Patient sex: M
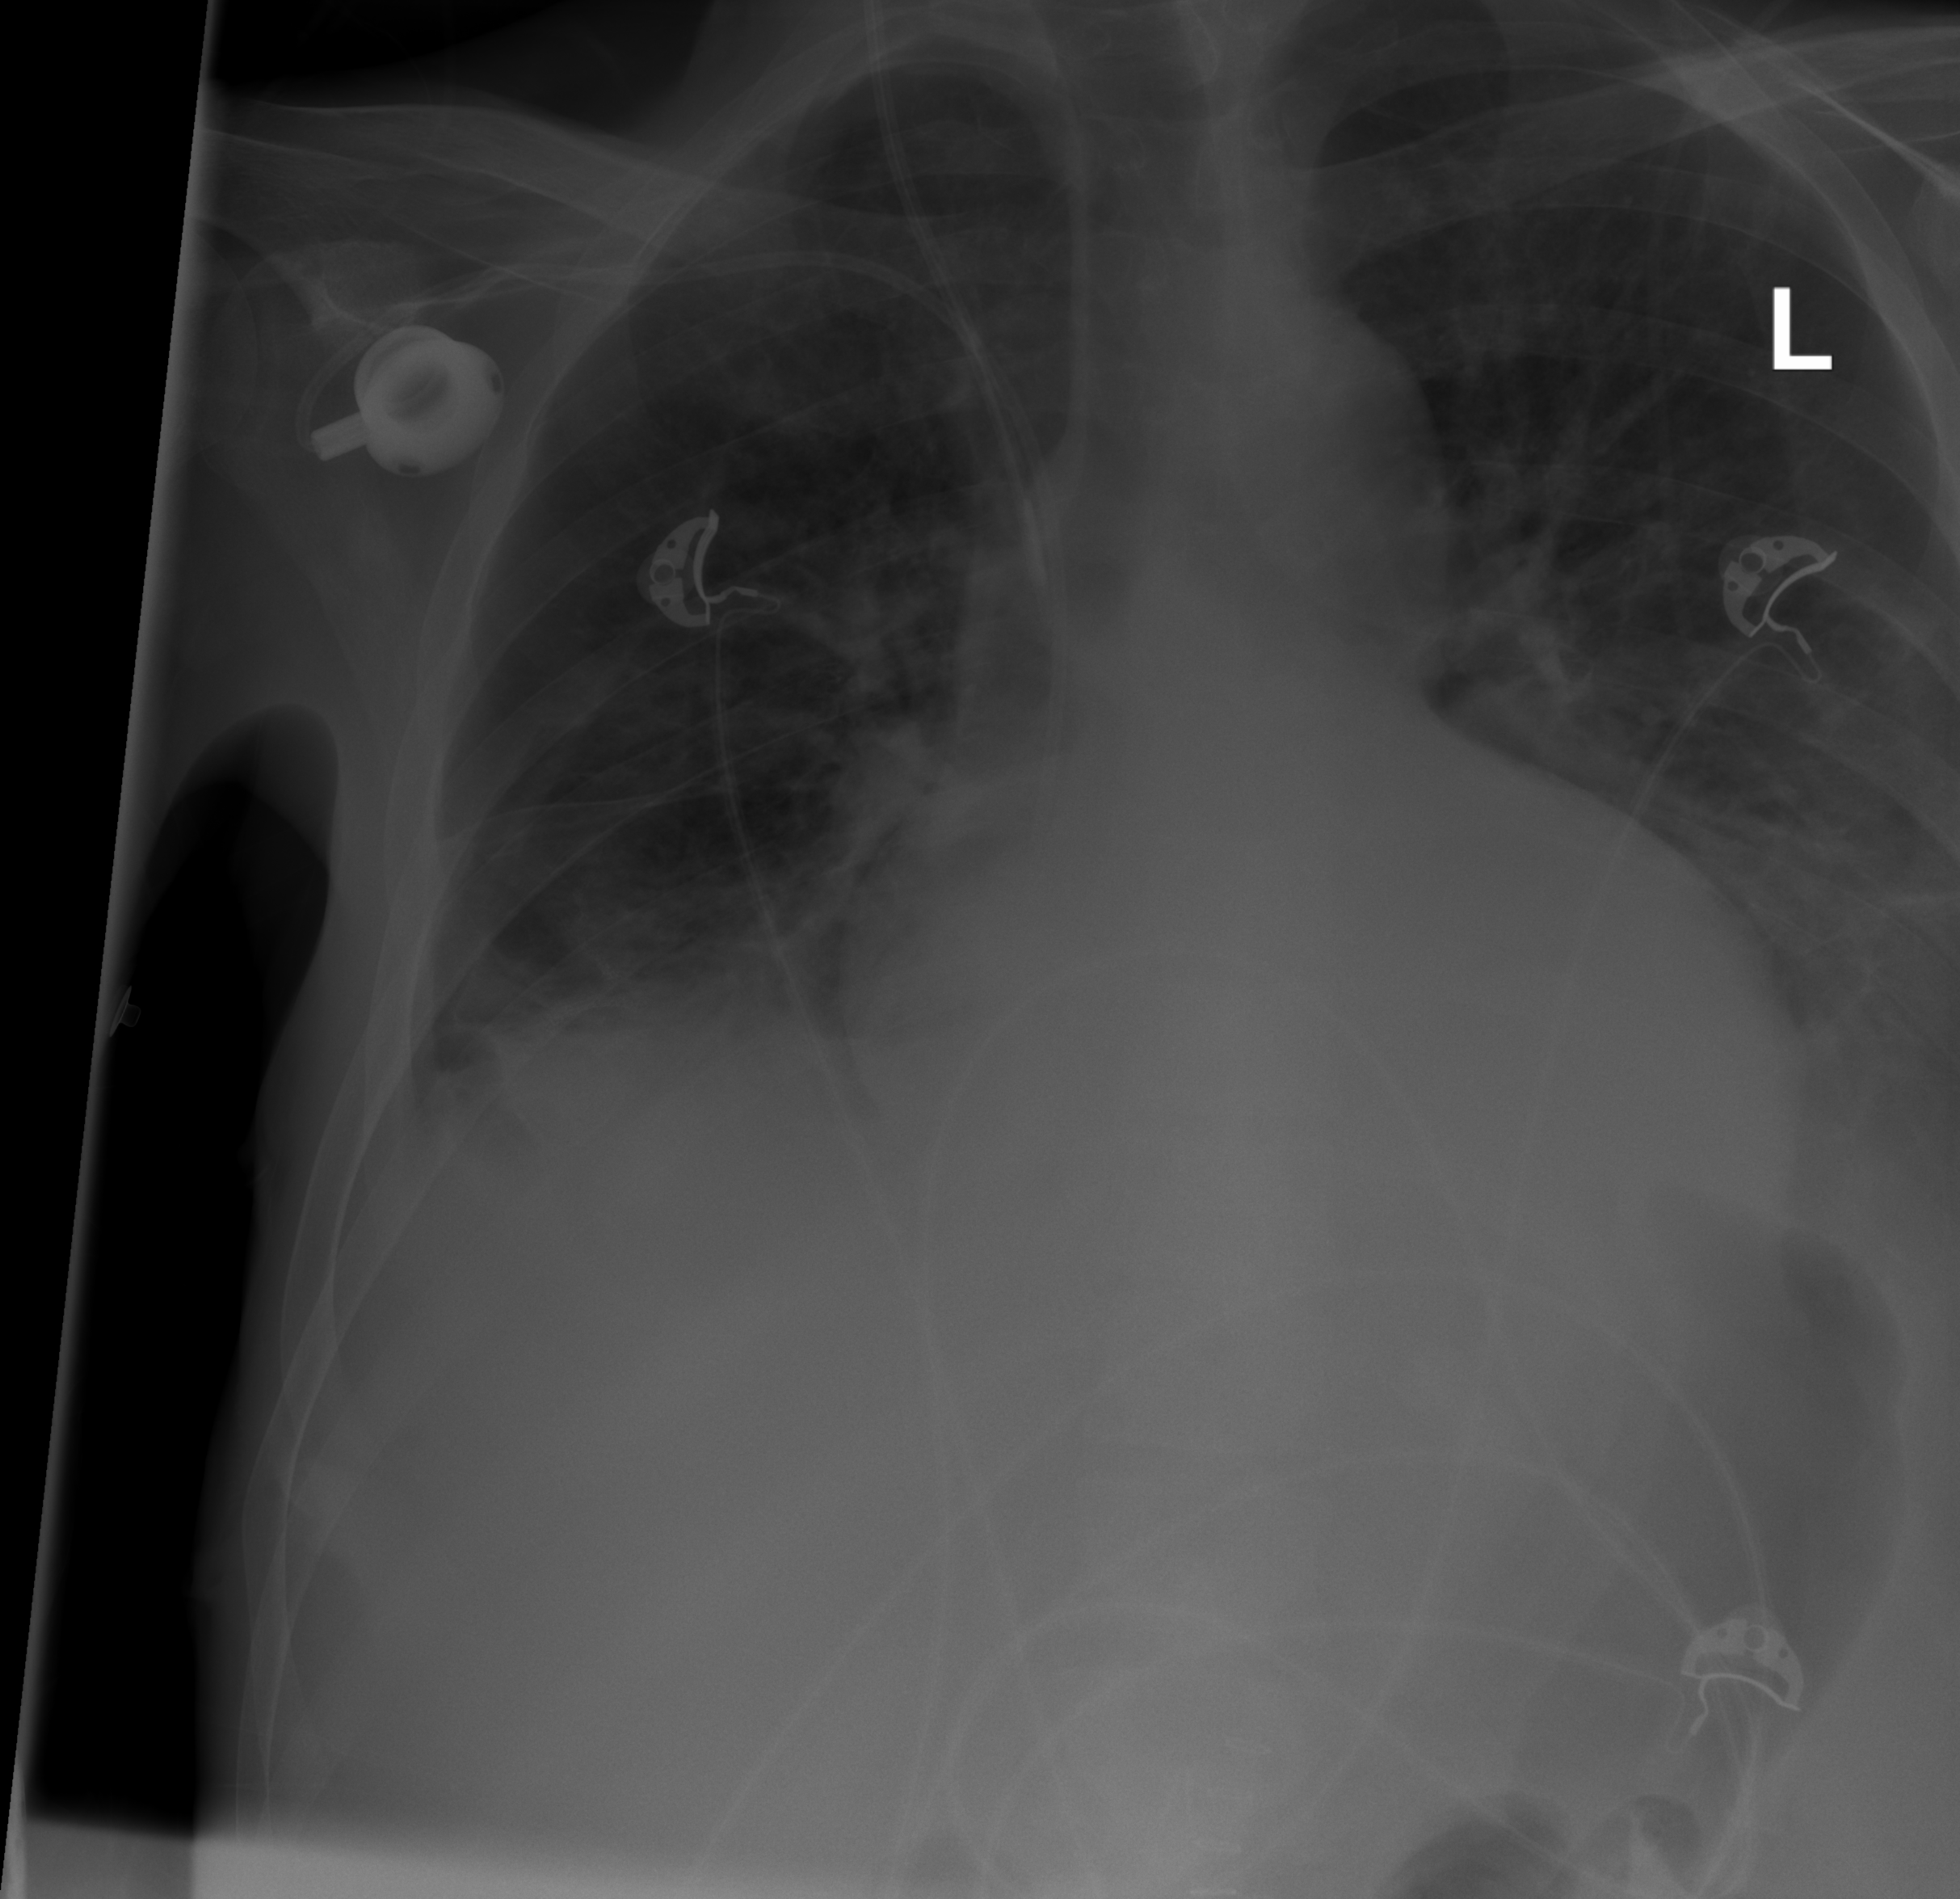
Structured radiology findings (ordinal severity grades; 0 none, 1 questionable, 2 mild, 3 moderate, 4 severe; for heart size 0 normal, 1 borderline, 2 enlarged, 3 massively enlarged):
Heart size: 2
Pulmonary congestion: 2
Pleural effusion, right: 2
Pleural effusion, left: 3
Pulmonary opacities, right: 0
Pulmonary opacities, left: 0
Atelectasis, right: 2
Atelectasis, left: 2